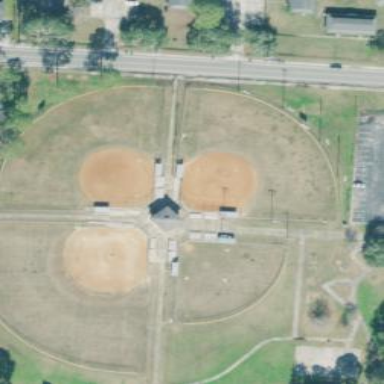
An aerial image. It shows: Baseball pitch for leisure land activities.